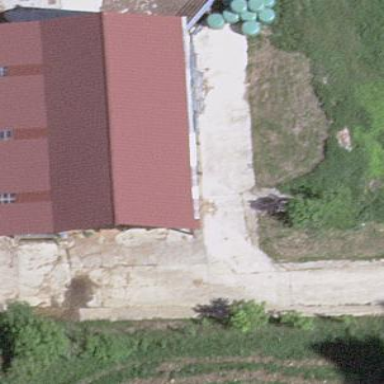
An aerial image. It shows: Building.